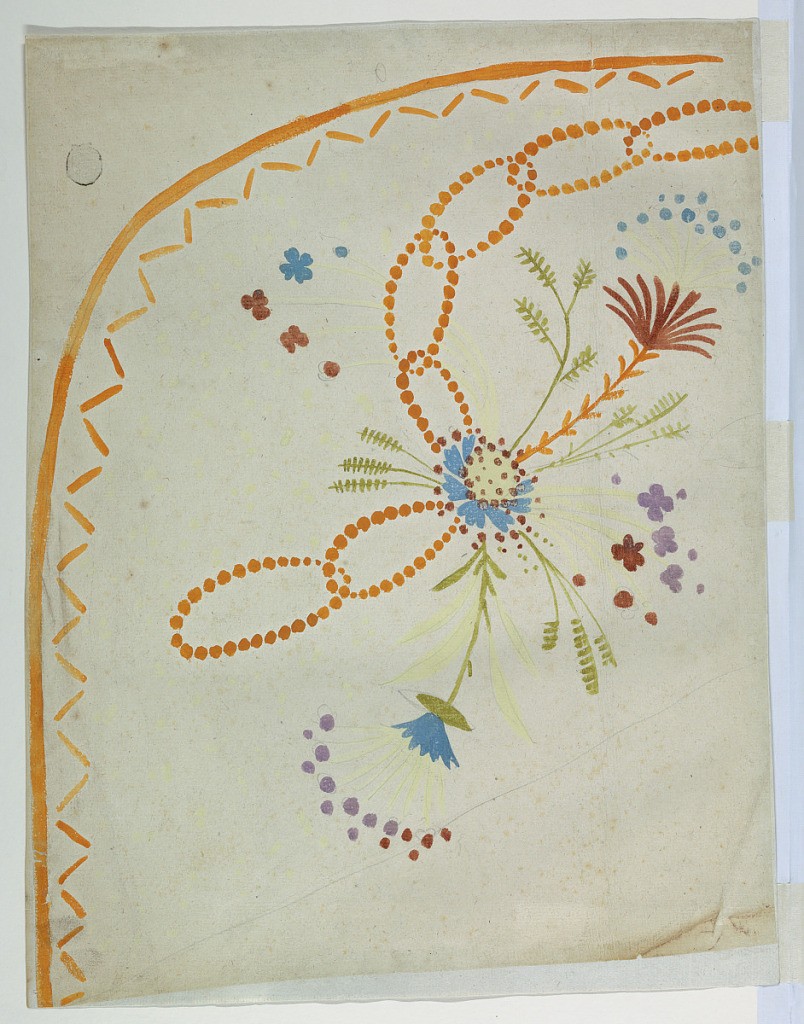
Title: Design for the Embroidery of a Lady's Overskirt of the "Fabrique de St. Ruf"
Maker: Fabrique de Saint Ruf, Lyon, France
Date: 1790–1800
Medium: Graphite, brush and gouache on paper
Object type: Drawing
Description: Orange edge with a zigzag line with open angles beside it. A bunch of flowers is shown between the fifth and sixth rings of the bead chain. The interval between the edge and the ornament is dotted.